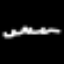
Label: squiggle